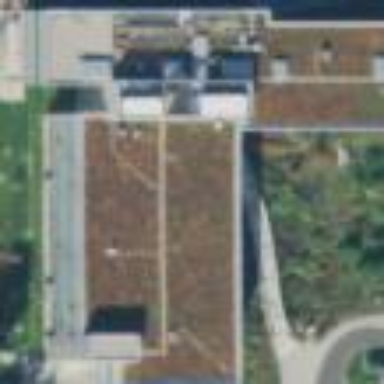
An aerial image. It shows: College building.